Question: I need help inserting a button inside in a 'QLineEdit' that can call a function.
For example, like this google image:

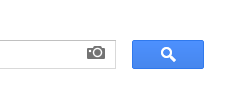
Answer: Below is a nearly direct translation of the Qt code from <URL>.
Differences:
- - 'buttonClicked(bool)'
Code:
'''
from PyQt4 import QtGui, QtCore
class ButtonLineEdit(QtGui.QLineEdit):
buttonClicked = QtCore.pyqtSignal(bool)
def __init__(self, icon_file, parent=None):
super(ButtonLineEdit, self).__init__(parent)
self.button = QtGui.QToolButton(self)
self.button.setIcon(QtGui.QIcon(icon_file))
self.button.setStyleSheet('border: 0px; padding: 0px;')
self.button.setCursor(QtCore.Qt.ArrowCursor)
self.button.clicked.connect(self.buttonClicked.emit)
frameWidth = self.style().pixelMetric(QtGui.QStyle.PM_DefaultFrameWidth)
buttonSize = self.button.sizeHint()
self.setStyleSheet('QLineEdit {padding-right: %dpx; }' % (buttonSize.width() + frameWidth + 1))
self.setMinimumSize(max(self.minimumSizeHint().width(), buttonSize.width() + frameWidth*2 + 2),
max(self.minimumSizeHint().height(), buttonSize.height() + frameWidth*2 + 2))
def resizeEvent(self, event):
buttonSize = self.button.sizeHint()
frameWidth = self.style().pixelMetric(QtGui.QStyle.PM_DefaultFrameWidth)
self.button.move(self.rect().right() - frameWidth - buttonSize.width(),
(self.rect().bottom() - buttonSize.height() + 1)/2)
super(ButtonLineEdit, self).resizeEvent(event)
'''
Usage:
'''
import sys
from PyQt4 import QtGui
def buttonClicked():
print 'You clicked the button!'
if __name__ == '__main__':
app = QtGui.QApplication(sys.argv)
main = ButtonLineEdit('/path/to/my_fancy_icon.png')
main.buttonClicked.connect(buttonClicked)
main.show()
sys.exit(app.exec_())
'''